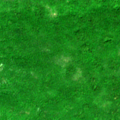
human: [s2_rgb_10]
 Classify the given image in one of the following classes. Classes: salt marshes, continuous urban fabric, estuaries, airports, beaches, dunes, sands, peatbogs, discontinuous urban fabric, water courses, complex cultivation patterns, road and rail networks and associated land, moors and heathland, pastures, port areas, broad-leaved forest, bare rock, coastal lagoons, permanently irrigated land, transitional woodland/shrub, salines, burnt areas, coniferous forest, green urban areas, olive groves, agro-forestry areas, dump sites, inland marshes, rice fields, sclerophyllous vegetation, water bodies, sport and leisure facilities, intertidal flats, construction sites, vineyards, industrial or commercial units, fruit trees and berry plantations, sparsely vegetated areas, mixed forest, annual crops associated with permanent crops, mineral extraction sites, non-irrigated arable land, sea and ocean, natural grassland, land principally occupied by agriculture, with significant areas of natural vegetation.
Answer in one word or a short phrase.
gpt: broad-leaved forest